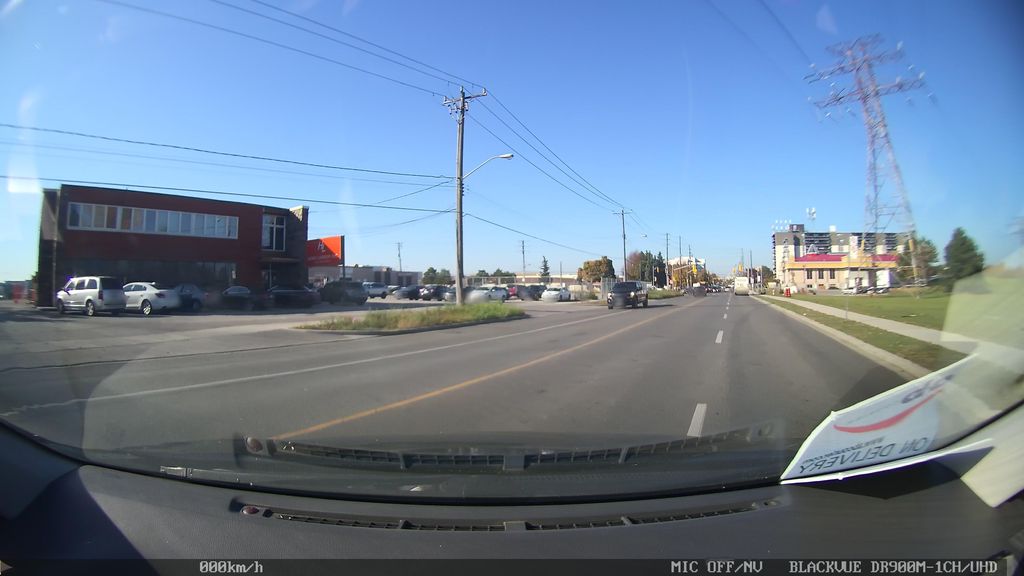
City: toronto